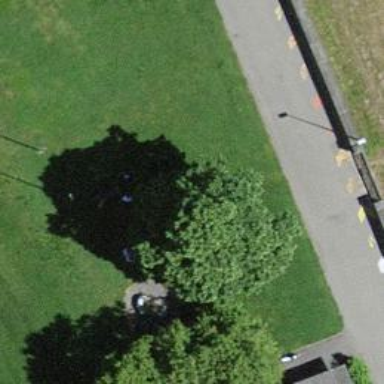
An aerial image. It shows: Park with broadleaved deciduous trees.